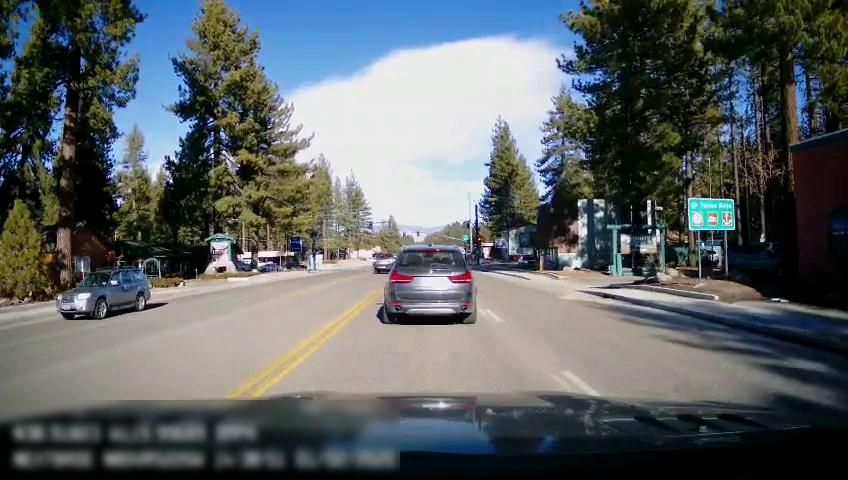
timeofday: Day
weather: Sunny
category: Drivable Space
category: Vehicles | SUV
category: Vehicles | SUV
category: Vehicles | Car
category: Vehicles | SUV
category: Lanes | Opposite Lane
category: Lanes | Opposite Lane
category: Lanes | Current Lane
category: Traffic | Signs